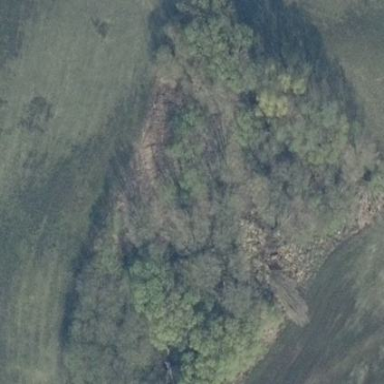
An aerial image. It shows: Patch of scrub vegetation.